Interaction volume radius: 5 \u00c5
Interaction volume height: 20 \u00c5
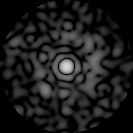
Disorder parameter: 0.8316